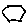
Label: hexagon